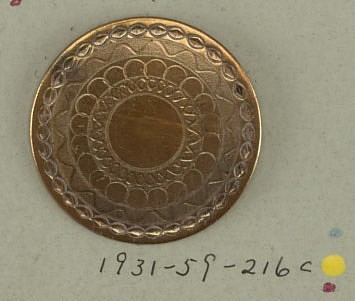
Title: Button
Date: late 18th century
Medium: Copper, nickel plating
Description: A) Copper center with pierced and engraved nickel border; B) Nickel plated button with copper band and gouging on nickel C) Nickel plated button with engraved cooper band D) Cooper button with stripes of horizontal and vertical line, set in copper rim.

On card 47